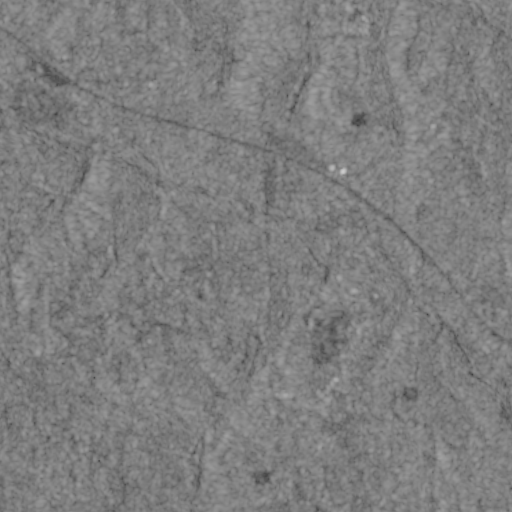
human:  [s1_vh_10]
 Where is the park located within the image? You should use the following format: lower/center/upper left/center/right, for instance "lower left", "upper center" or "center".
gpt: The park is located in the upper left of the image.
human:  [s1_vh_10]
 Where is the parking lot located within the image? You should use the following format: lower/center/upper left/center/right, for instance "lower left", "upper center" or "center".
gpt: The parking lot is located in the upper left of the image.
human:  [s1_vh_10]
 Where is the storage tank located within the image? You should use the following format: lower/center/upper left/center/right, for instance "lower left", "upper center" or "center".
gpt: The storage tank is located in the upper center of the image.
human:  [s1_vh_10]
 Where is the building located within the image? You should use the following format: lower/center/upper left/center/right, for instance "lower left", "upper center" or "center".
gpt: The building is located in the upper center of the image.
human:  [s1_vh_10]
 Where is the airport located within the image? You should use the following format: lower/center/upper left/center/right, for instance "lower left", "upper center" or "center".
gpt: There is no airport in the image.

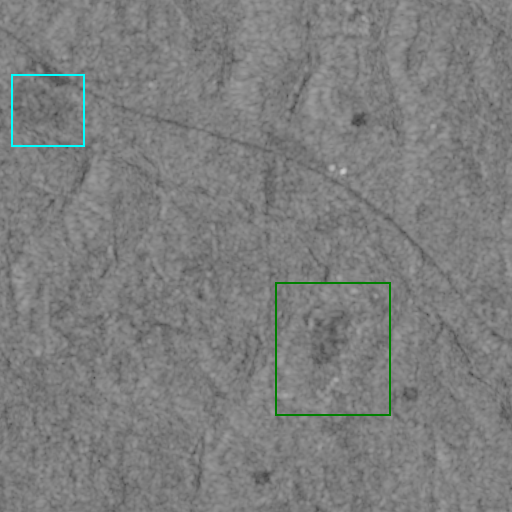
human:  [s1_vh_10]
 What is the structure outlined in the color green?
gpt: The structure outlined in green is a landfill.
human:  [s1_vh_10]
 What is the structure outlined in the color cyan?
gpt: The structure outlined in cyan is a park.
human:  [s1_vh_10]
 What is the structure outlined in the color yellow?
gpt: There is no yellow outline.